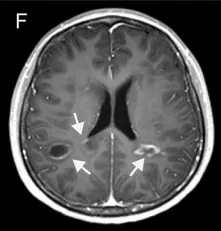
Magnetic resonance imaging findings. Some of them with enhancement lesions appeared as "open sing sign" [(F), arrowhead.
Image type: radiology (mri)